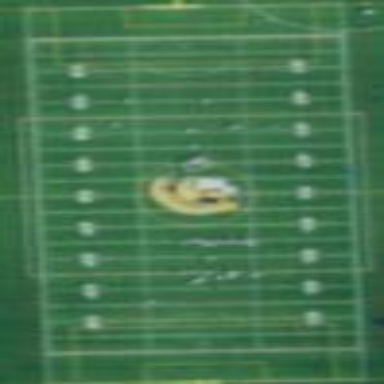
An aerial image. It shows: American football pitch.